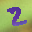
Label: 2